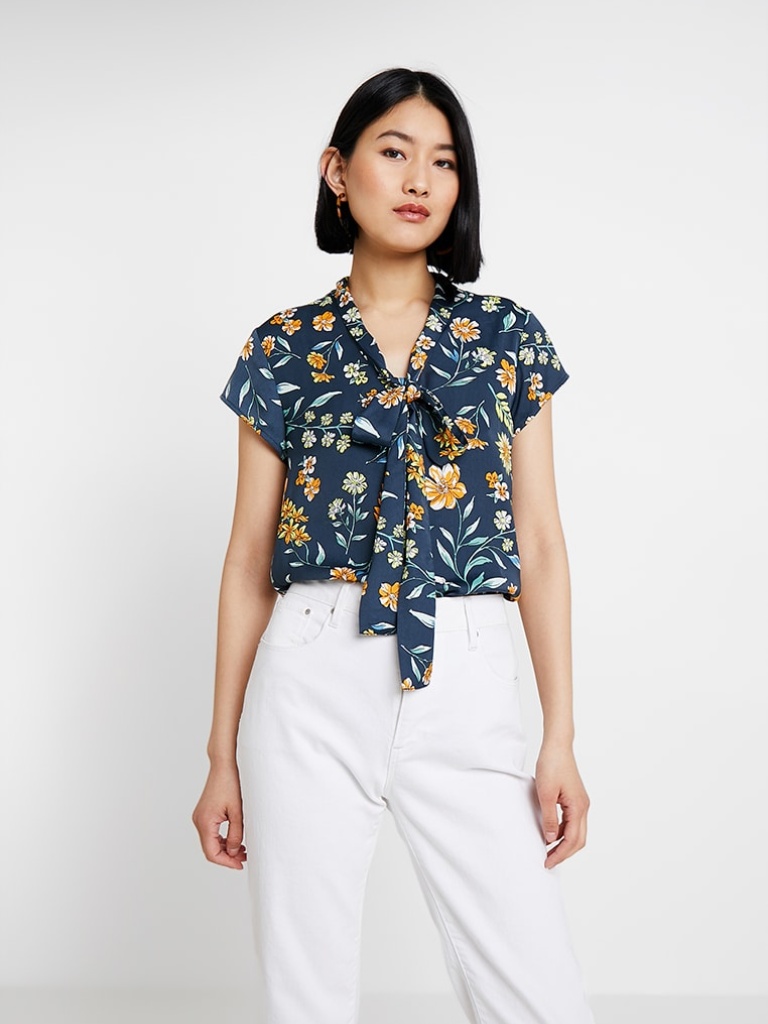
cotton relaxed short sleeve hip length Fully Tucked in v-neck blouse